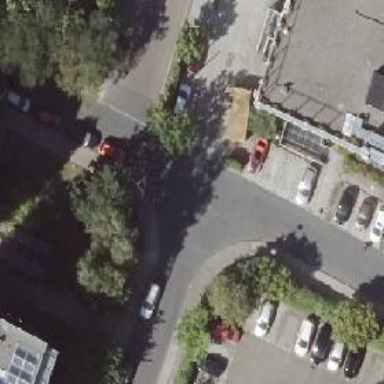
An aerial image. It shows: Residential road with asphalt surface and separate sidewalk.